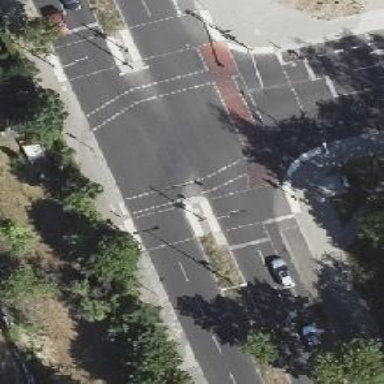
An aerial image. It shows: Crossing with traffic signals and central island.